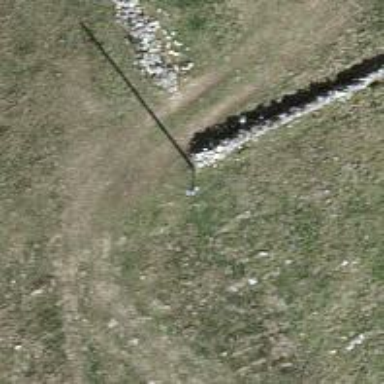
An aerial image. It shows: Power pole.